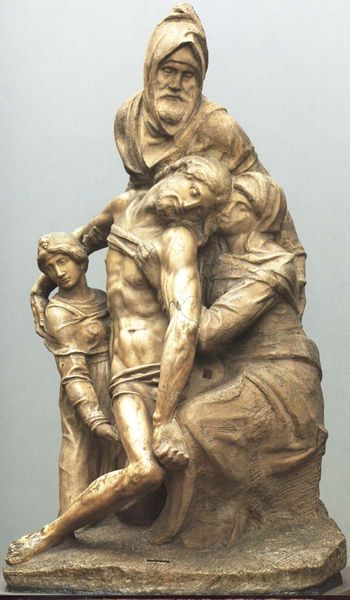
Titel: Pietà
Künstler: Michelangelo
Institution: Florenz, Museo dell’Opera del Duomo
Schlagwörter: gruppe, mann, frauen, menschen, frau, marmor, arm, sockel, toter, trauer, familie, kind, skulptur, statue, alter mann, umarmen, christus, jesus, kreuzabnahme, pieta, hilfe, leid, maria, verletzung, helfen, schwäche, pieta  jesus gewänder tod mitleid